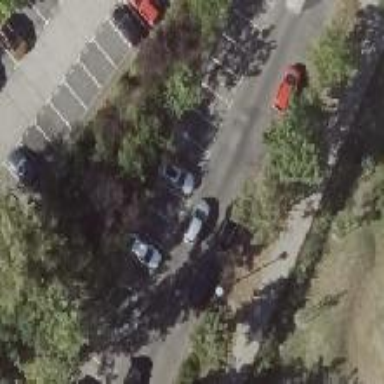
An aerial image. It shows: Residential street-side parking with surface lot amenities.